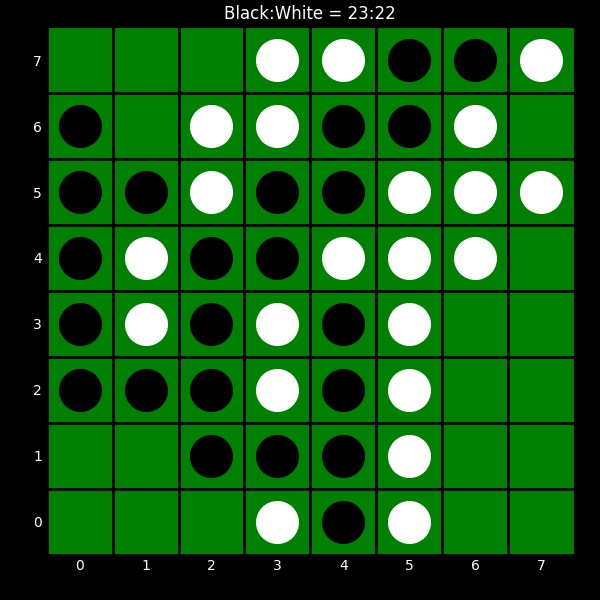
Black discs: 23
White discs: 22